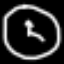
Label: clock